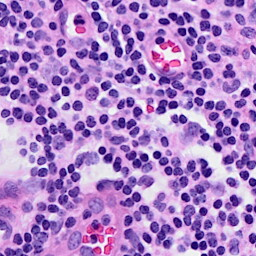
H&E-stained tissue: Breast